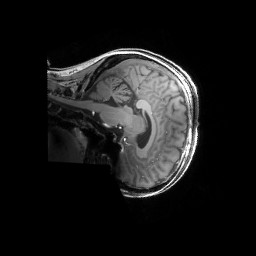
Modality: T1w
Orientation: sagittal
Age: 25
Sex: female
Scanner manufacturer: siemens
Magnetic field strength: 6.98 T
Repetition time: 2.37 s
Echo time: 0.00231 s